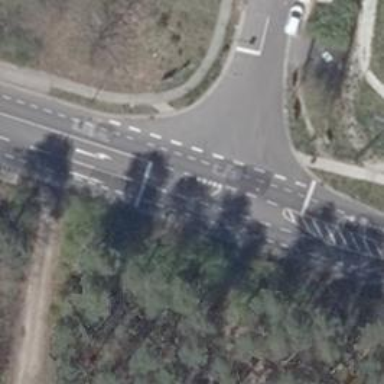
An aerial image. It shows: Road with traffic signals at the crossing.